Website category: restaurant
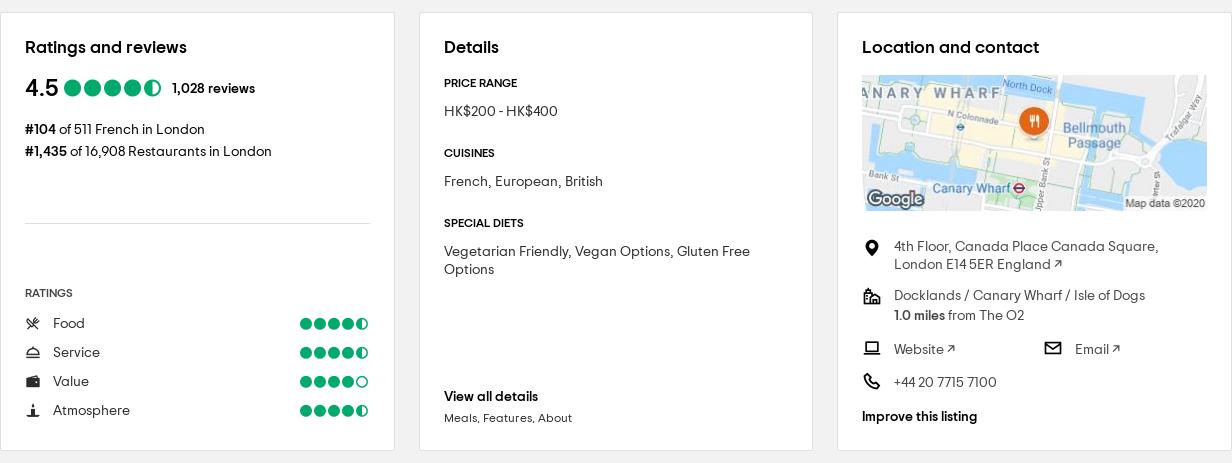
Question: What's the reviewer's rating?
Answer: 4.5

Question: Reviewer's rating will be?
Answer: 4.5

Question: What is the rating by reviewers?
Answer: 4.5

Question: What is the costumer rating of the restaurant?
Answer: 4.5

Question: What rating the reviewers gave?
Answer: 4.5

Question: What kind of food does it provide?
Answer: French, European, British

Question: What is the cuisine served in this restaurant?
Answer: French, European, British

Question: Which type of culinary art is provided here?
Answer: French, European, British

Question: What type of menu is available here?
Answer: French, European, British

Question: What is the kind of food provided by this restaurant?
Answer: French, European, British

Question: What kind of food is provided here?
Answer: French, European, British

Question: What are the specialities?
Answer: French, European, British

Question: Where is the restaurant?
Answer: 4th Floor, Canada Place Canada Square, London E14 5ER England

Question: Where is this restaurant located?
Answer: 4th Floor, Canada Place Canada Square, London E14 5ER England

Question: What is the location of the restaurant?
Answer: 4th Floor, Canada Place Canada Square, London E14 5ER England

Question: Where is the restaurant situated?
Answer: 4th Floor, Canada Place Canada Square, London E14 5ER England

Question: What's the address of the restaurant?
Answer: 4th Floor, Canada Place Canada Square, London E14 5ER England

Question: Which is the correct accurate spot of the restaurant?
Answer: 4th Floor, Canada Place Canada Square, London E14 5ER England

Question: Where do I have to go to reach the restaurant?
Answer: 4th Floor, Canada Place Canada Square, London E14 5ER England

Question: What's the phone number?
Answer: +44 20 7715 7100

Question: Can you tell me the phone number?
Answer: +44 20 7715 7100

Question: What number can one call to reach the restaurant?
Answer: +44 20 7715 7100

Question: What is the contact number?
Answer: +44 20 7715 7100

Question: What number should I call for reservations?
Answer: +44 20 7715 7100

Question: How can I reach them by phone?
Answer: +44 20 7715 7100